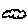
Label: cloud